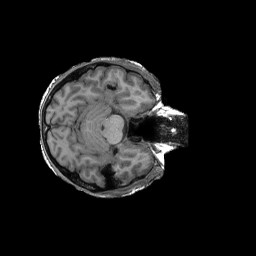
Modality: T1w
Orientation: axial
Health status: ill
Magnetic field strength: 3 T